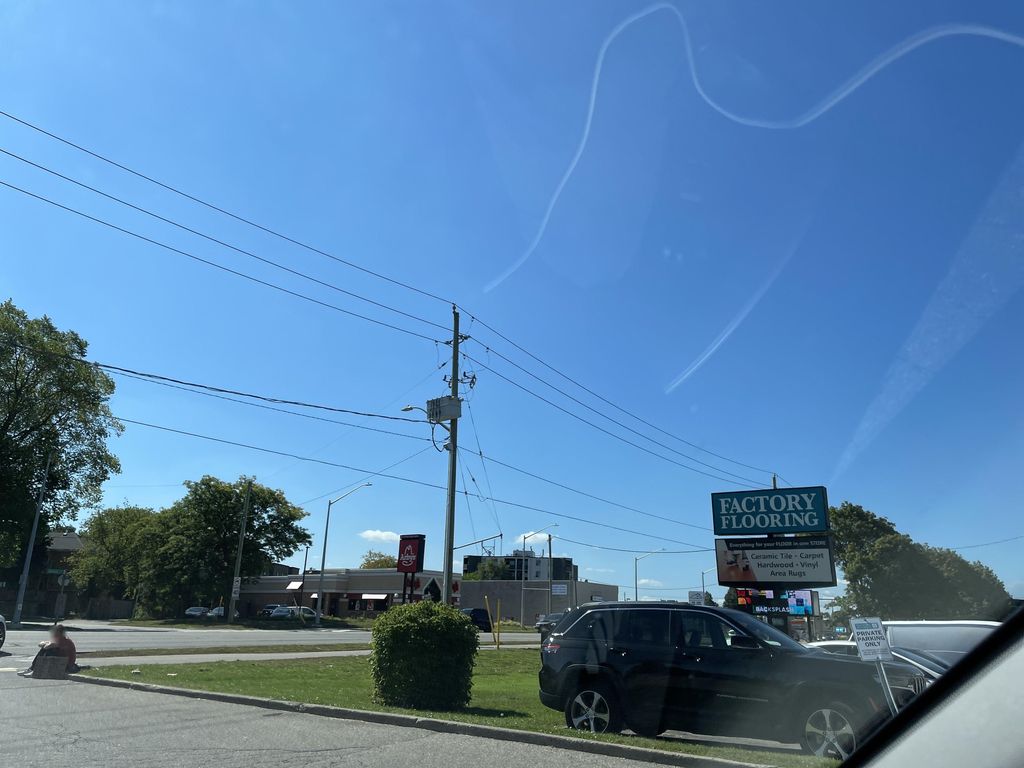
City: kitchener-waterloo